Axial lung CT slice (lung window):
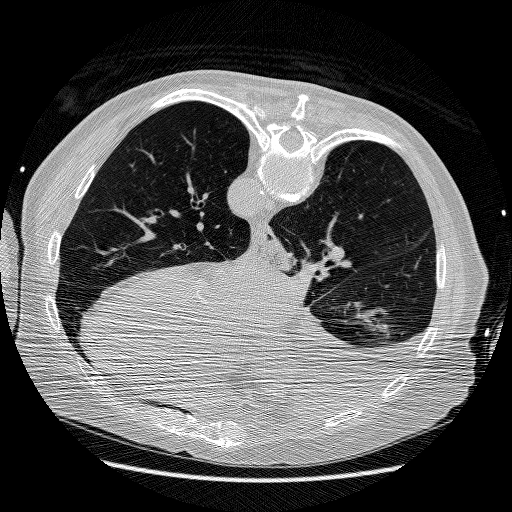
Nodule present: no